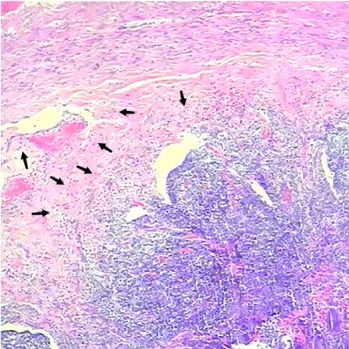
Imaging and pathological examinations of the patient. (D) Histopathological examination revealed a significant presence of inflammatory exudate and infiltration of inflammatory cells within the appendiceal cavity, accompanied by abundant blood clots and extensive Gram-negative bacilli colonization. The red arrow indicates the swollen appendix, and the black arrow indicates the distribution of Gram-negative bacilli.
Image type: pathology (gram)